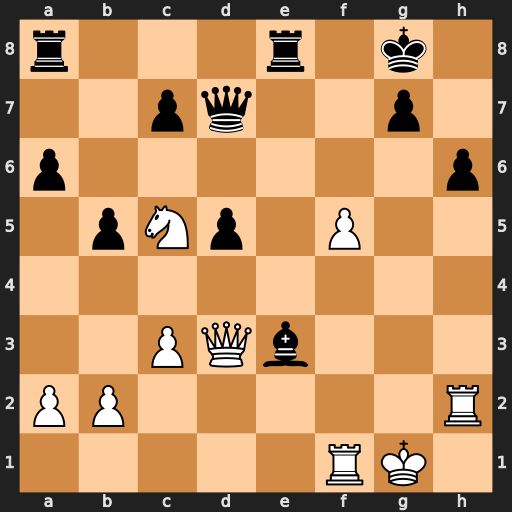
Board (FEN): r3r1k1/2pq2p1/p6p/1pNp1P2/8/2PQb3/PP5R/5RK1
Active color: w
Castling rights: -
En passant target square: -
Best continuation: Qxe3 Rxe3 Nxd7